The plot is a time-scale (wavelet) decomposition of a bearing vibration signal. Classify the bearing condition as one of: normal, inner_race, outer_race, ball.
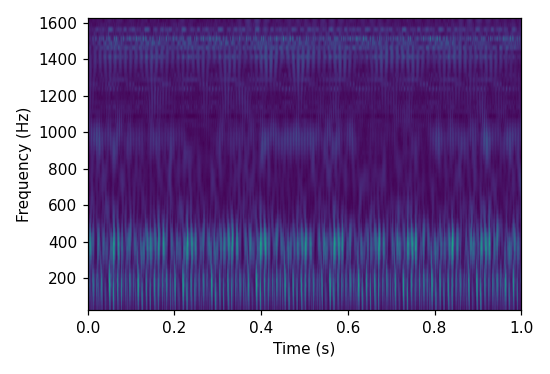
Answer: outer_race